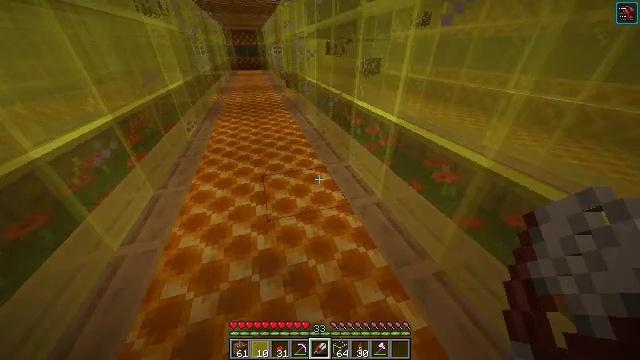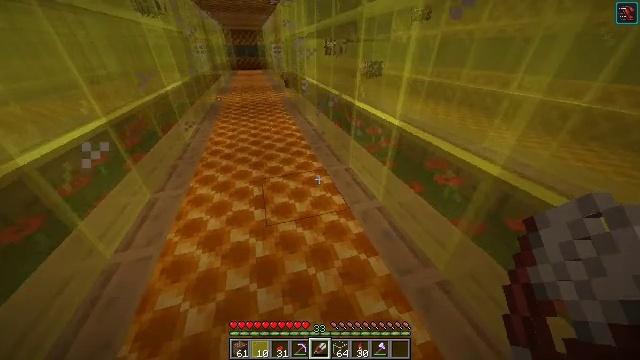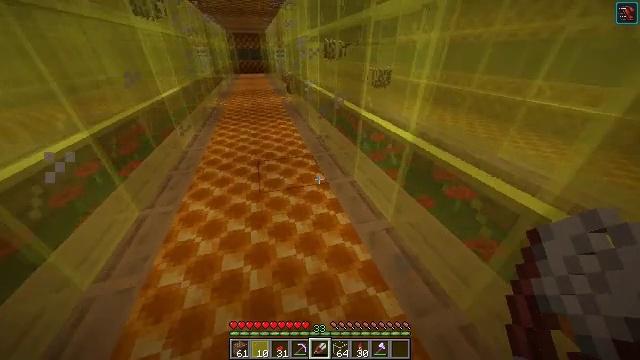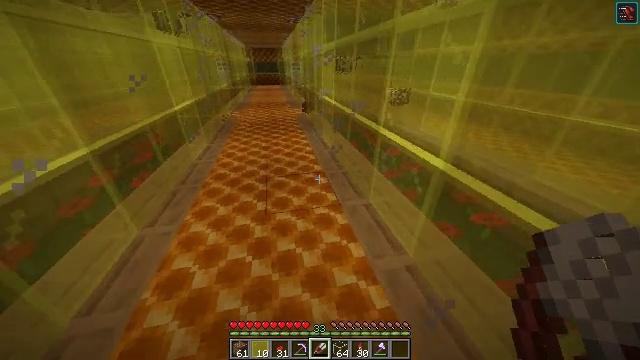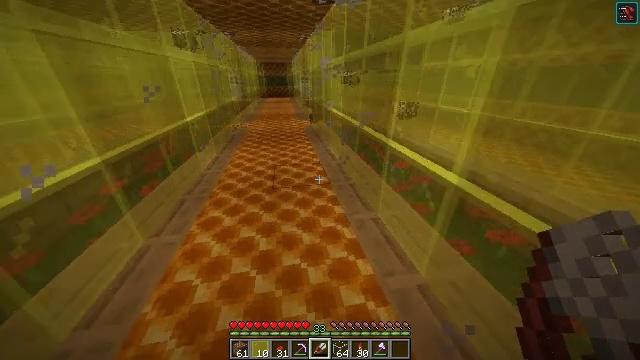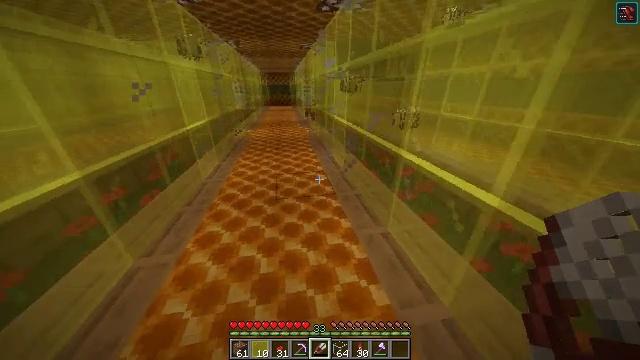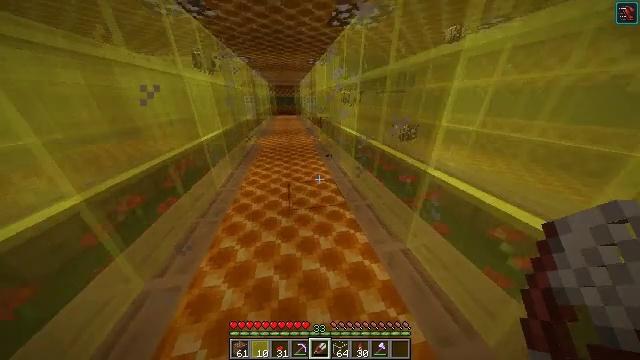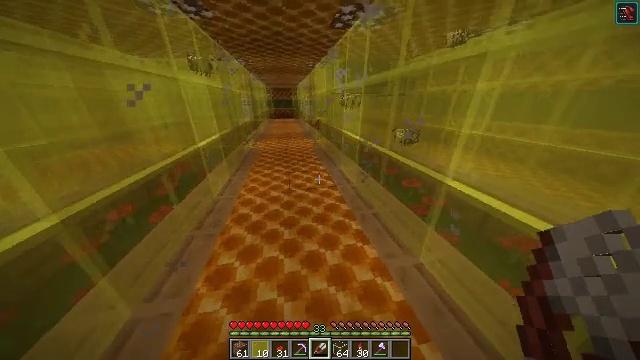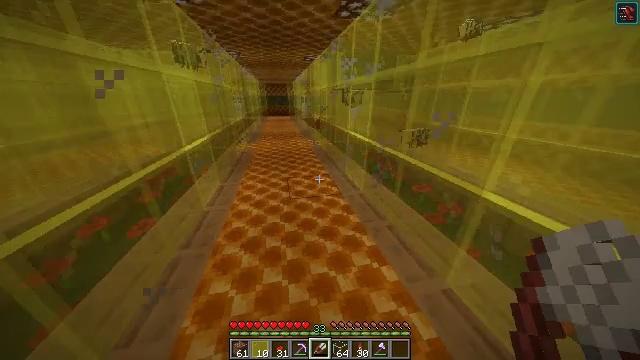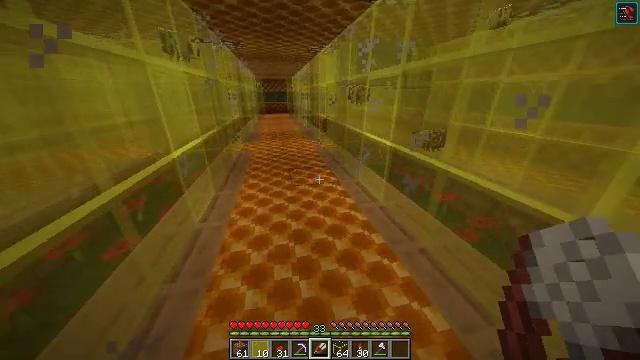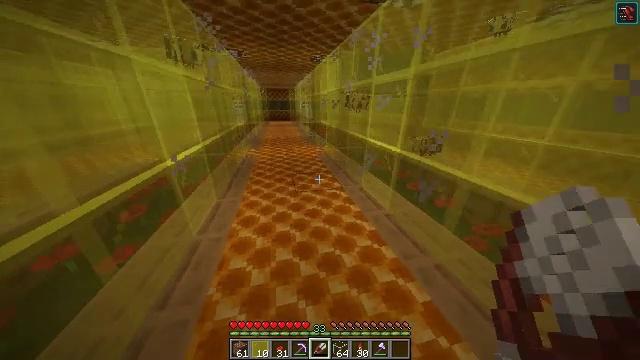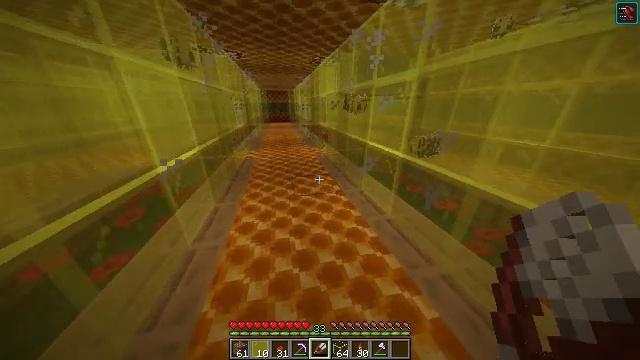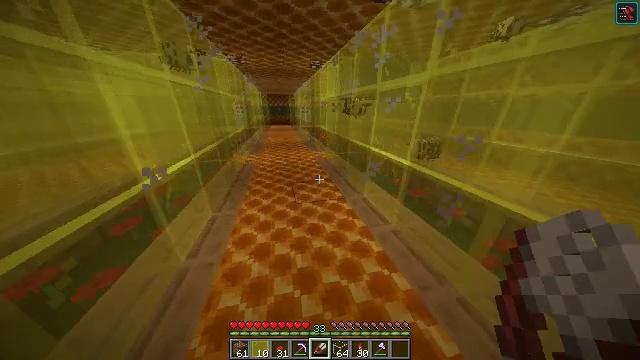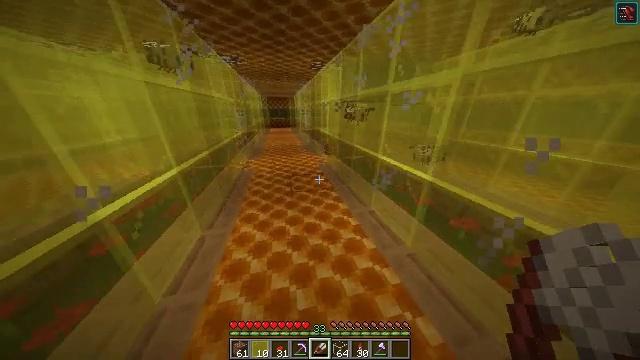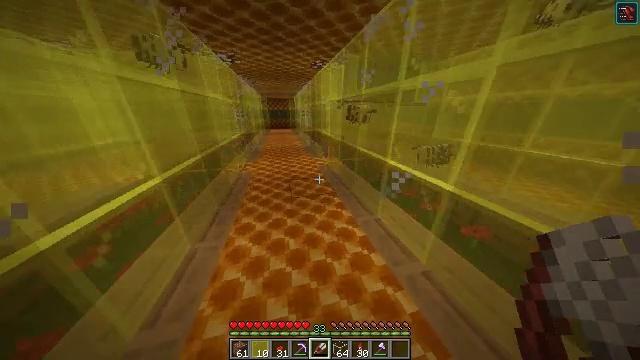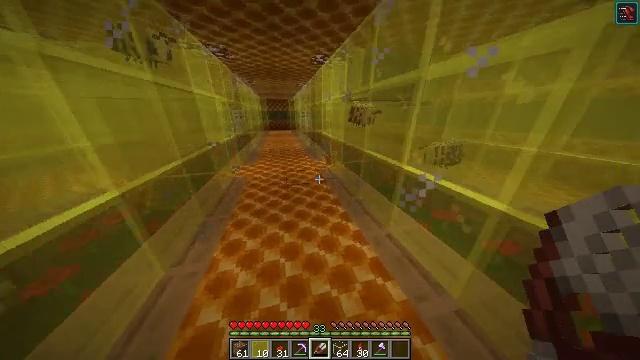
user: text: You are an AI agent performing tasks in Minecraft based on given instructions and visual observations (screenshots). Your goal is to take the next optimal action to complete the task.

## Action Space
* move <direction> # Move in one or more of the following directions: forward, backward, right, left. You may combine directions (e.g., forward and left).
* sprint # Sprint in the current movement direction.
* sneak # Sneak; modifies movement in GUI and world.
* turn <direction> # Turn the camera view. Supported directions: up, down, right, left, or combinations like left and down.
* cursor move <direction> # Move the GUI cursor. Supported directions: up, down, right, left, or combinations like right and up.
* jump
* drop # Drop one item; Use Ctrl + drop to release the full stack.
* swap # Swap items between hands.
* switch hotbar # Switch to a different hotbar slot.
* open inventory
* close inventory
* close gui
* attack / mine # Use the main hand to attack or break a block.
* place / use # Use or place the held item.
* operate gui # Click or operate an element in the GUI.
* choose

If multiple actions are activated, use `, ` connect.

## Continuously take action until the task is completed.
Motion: motion action
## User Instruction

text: Use 4 honeycombs to craft a honeycomb block.
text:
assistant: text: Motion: move forward
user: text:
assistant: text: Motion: move forward
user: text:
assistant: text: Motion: turn left and up
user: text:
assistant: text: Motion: move forward, turn left and up
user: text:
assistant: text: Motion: move forward and move left
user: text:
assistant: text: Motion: move forward and move left
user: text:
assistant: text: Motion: move forward and move left, turn up
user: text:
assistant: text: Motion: move forward and move left, turn right
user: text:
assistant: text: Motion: move forward
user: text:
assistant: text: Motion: move forward
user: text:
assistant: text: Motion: move forward
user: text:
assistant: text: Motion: move forward
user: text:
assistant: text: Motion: move forward
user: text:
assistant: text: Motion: move forward
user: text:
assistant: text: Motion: move forward
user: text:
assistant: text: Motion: move forward
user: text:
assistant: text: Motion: move forward
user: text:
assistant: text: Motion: move forward
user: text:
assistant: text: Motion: move forward
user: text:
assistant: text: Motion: move forward
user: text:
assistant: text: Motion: move forward, turn down
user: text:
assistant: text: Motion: move forward, turn right and down
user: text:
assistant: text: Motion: move forward, turn right and down
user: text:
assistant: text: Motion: move forward, turn down
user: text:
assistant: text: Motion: move forward, turn down
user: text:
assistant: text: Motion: turn down
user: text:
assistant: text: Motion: turn right and down
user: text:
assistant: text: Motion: turn right and down
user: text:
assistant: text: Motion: turn right and down
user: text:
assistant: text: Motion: turn right